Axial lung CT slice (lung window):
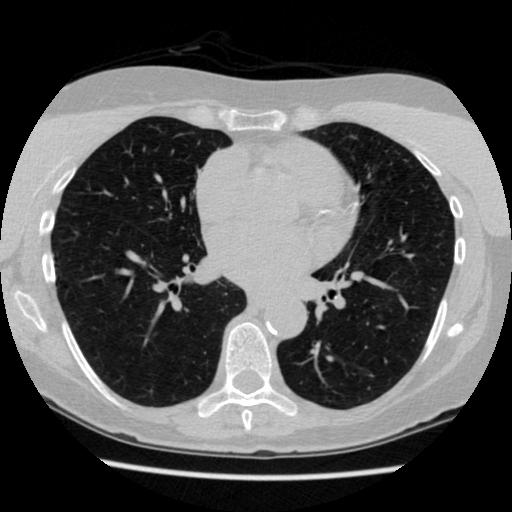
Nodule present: no